Field crop: tomato
Growth stage: 1
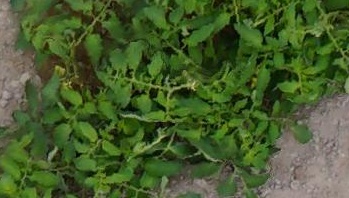
Species: tomato